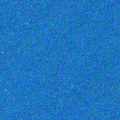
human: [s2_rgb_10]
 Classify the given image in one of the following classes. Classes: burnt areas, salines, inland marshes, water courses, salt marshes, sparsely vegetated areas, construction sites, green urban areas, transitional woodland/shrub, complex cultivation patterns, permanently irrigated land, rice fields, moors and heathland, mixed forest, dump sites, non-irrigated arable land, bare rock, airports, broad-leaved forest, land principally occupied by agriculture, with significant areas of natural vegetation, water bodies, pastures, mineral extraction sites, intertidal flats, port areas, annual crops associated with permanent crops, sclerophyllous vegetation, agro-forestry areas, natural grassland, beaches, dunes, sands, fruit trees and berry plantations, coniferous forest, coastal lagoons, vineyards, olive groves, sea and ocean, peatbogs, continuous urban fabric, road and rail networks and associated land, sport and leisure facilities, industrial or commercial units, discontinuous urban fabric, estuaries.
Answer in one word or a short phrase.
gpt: sea and ocean